Aerial crown-view tile of a tropical tree (Barro Colorado Island, Panama), acquired 20250124:
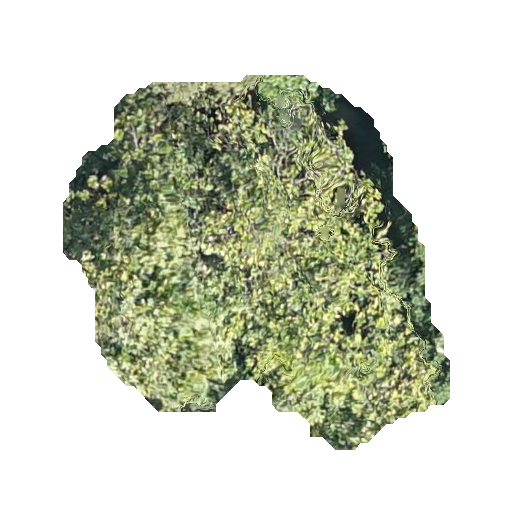
Species: Anacardium excelsum
GBIF accepted scientific name: Anacardium excelsum
Crown area: 154.644 m²